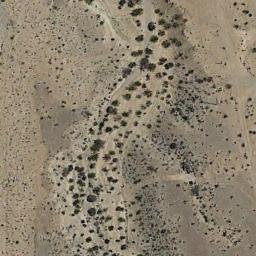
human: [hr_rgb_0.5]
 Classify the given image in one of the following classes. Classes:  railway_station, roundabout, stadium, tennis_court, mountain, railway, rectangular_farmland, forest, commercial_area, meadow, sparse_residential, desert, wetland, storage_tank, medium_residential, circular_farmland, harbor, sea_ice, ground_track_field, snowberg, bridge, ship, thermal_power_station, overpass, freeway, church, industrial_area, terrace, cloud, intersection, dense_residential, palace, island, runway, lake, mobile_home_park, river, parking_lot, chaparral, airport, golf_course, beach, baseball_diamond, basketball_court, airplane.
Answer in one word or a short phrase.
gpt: chaparral